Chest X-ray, PA view. Patient: 41 years old, sex F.
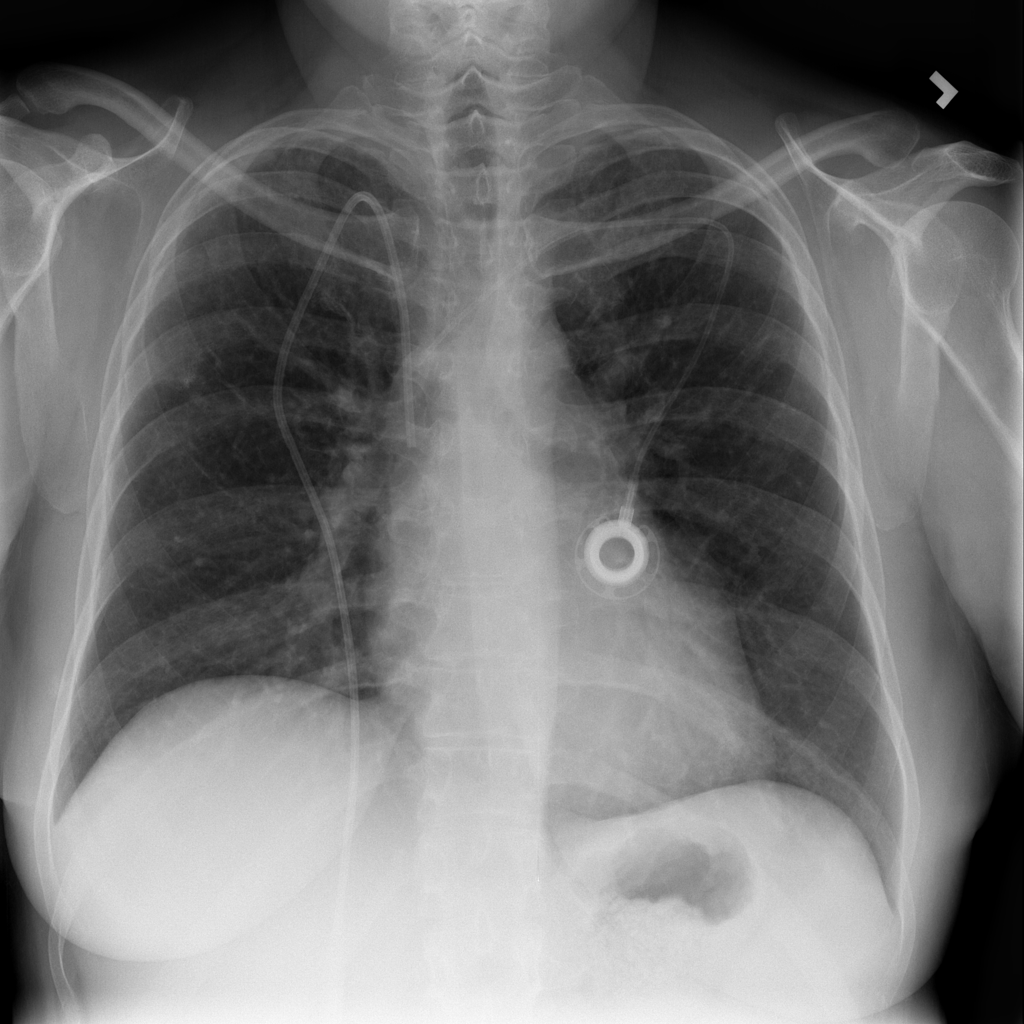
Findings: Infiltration